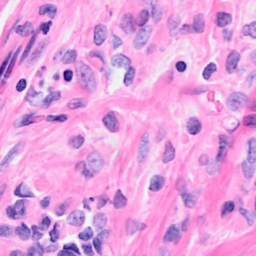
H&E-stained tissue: Breast